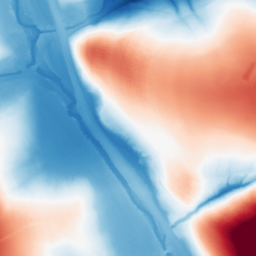
Category: morphological
Decomposition family: morphological
Decomposition parameters: operation: average
size: 100
Upsampling method: edge_directed
Upsampling parameters: scale: 4
Upsampling scale: 4